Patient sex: M
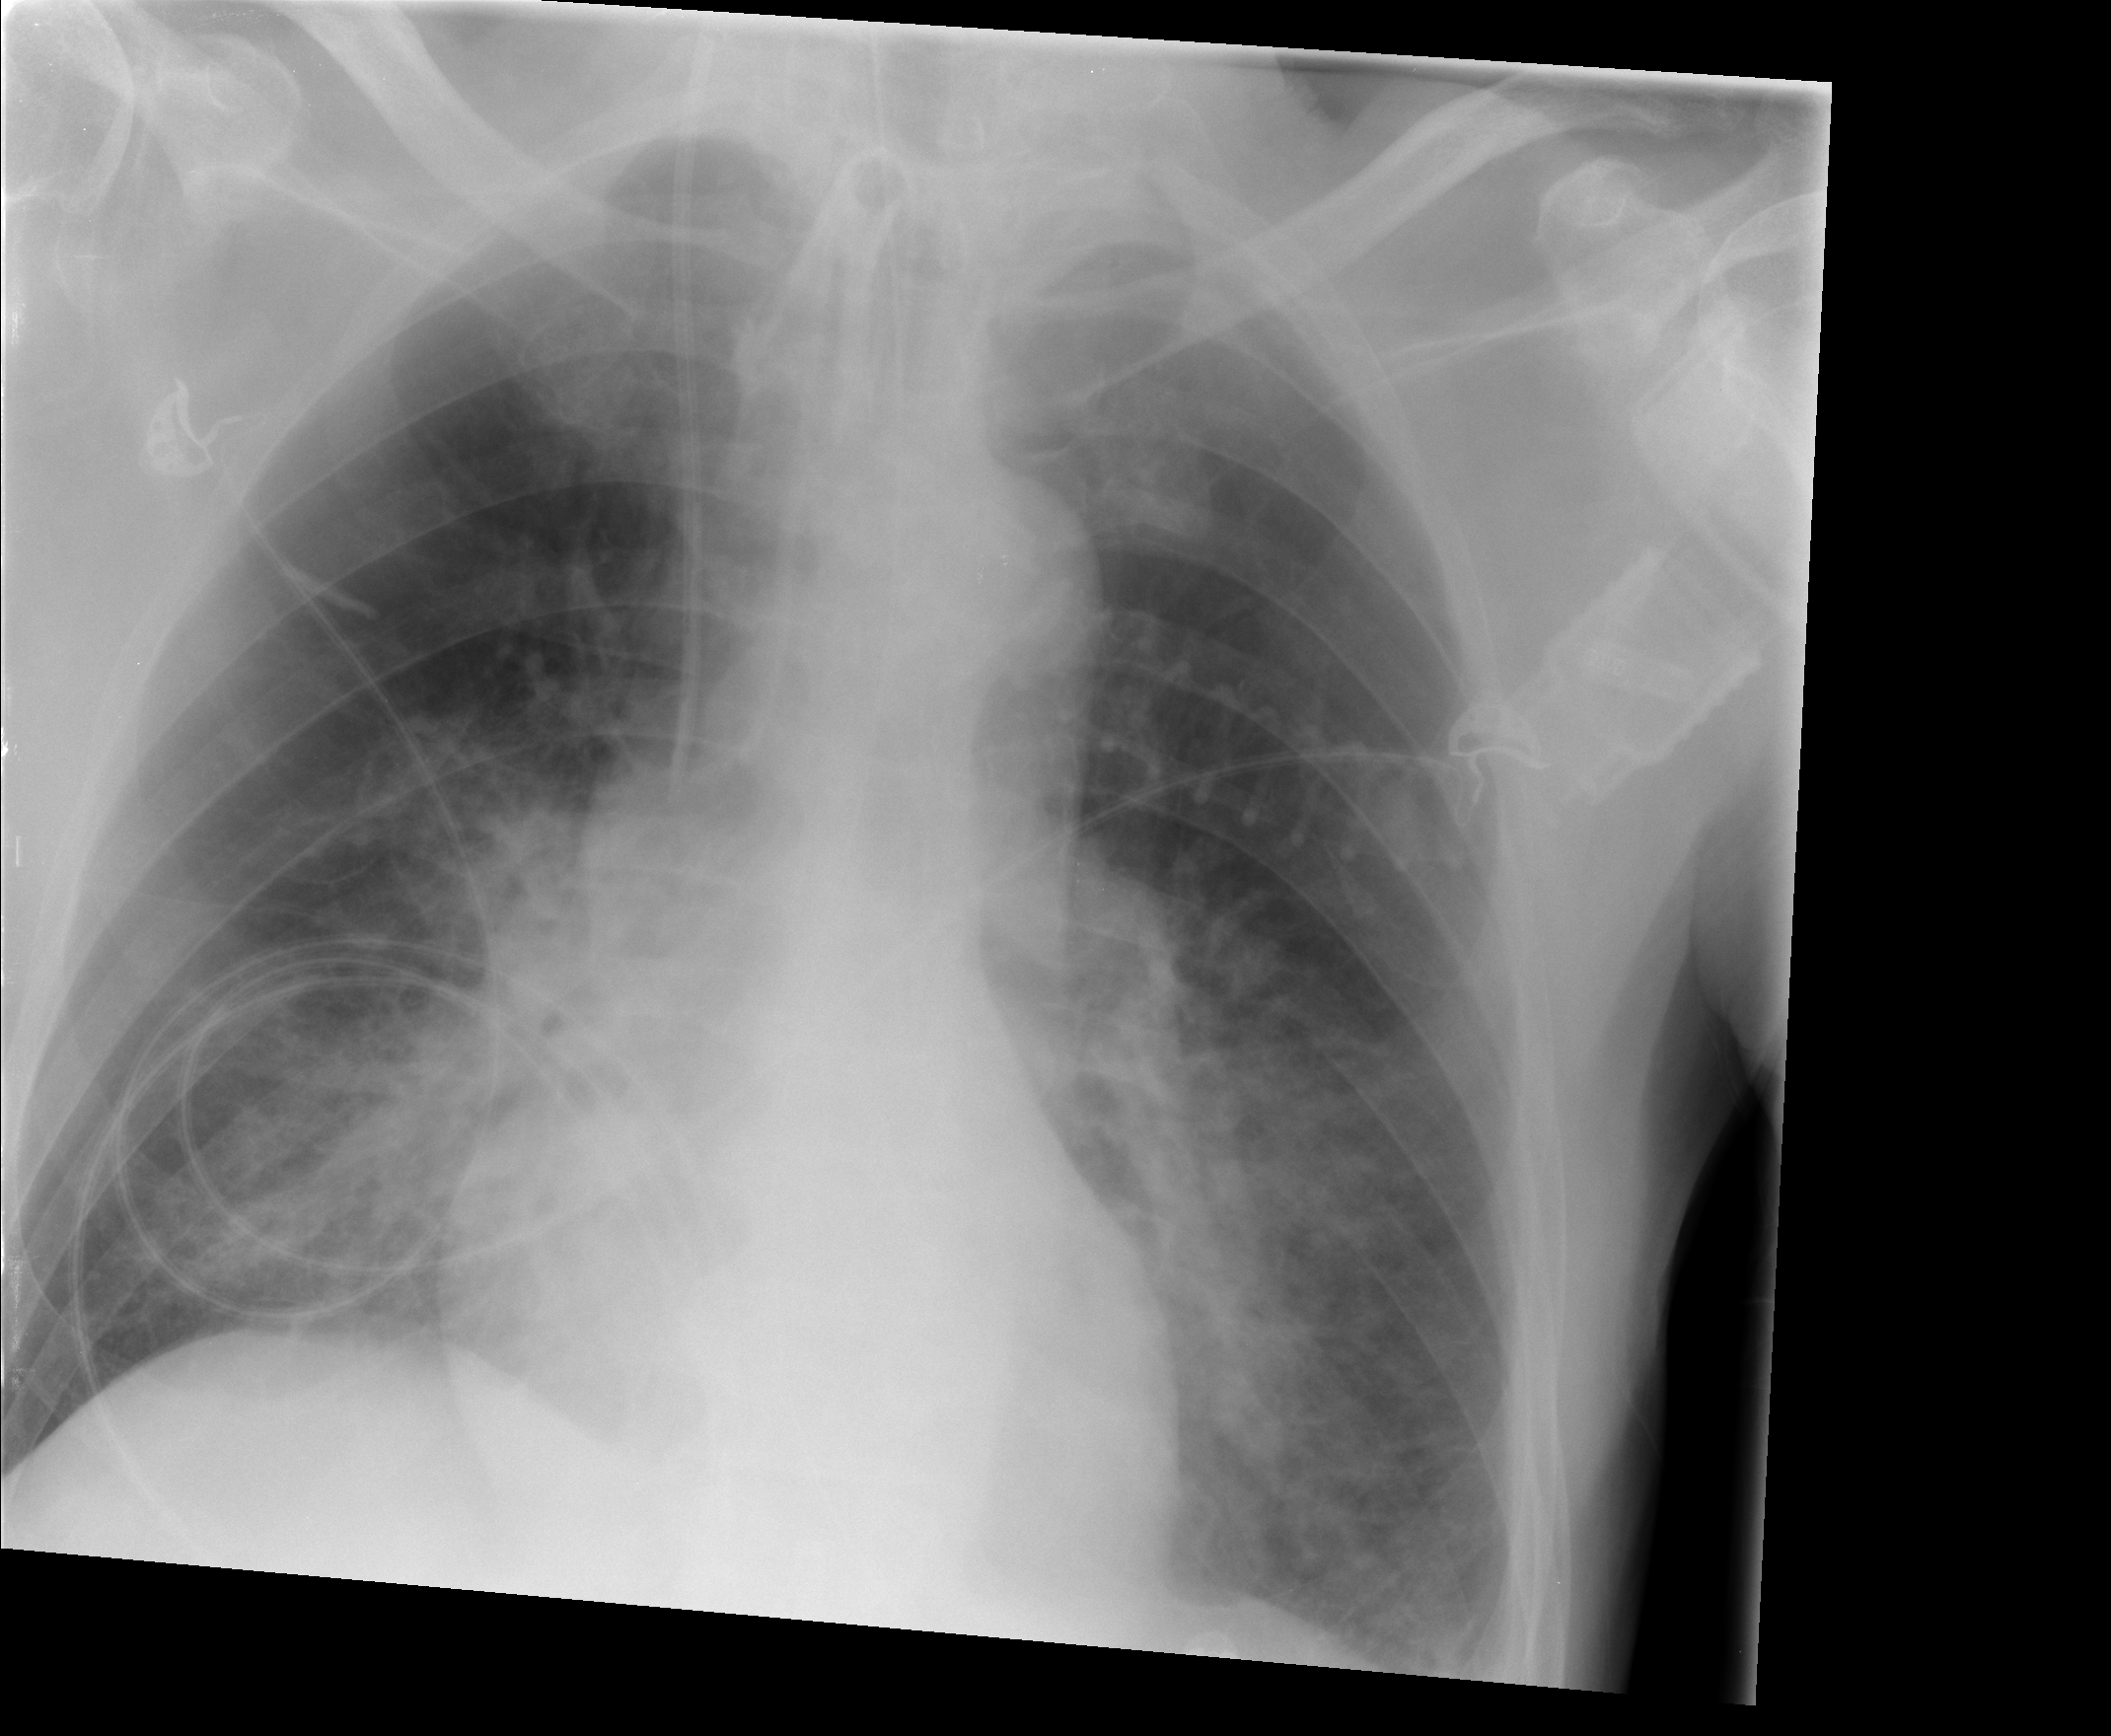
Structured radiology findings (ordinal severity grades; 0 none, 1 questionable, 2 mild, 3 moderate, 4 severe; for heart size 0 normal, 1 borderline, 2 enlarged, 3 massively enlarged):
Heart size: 0
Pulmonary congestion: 2
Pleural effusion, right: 0
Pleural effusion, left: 0
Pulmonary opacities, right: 2
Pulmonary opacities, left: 2
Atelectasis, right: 0
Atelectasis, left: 0